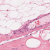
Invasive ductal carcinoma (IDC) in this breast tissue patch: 0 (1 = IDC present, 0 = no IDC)